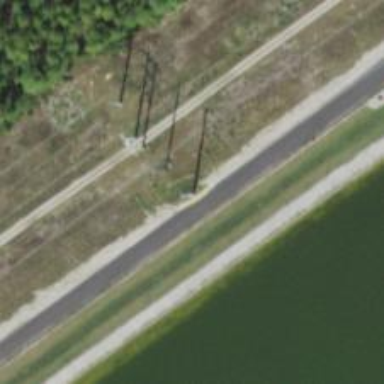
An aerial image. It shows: Power pole.